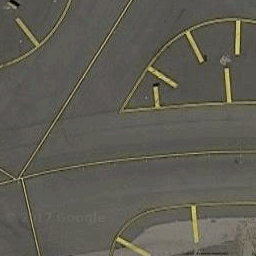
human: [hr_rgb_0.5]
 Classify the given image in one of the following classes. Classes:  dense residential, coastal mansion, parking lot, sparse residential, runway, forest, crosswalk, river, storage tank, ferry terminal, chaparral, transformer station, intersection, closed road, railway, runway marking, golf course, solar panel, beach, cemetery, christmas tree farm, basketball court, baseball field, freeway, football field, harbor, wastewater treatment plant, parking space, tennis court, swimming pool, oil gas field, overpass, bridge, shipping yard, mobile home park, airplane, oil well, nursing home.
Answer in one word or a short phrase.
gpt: runway marking